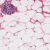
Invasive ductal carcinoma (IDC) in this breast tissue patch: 0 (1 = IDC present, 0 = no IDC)